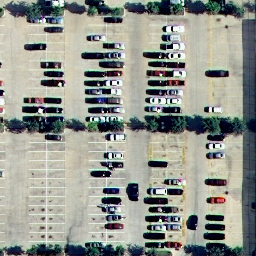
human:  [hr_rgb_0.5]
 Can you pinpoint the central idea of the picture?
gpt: parking lot